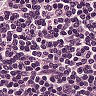
Metastatic tissue present: no